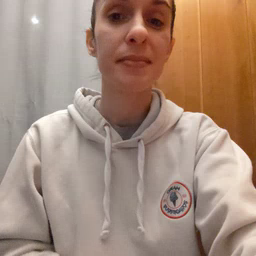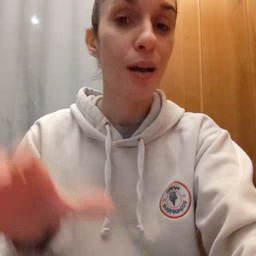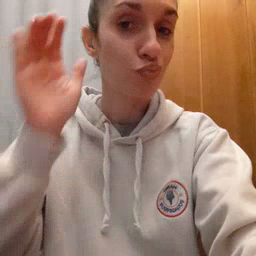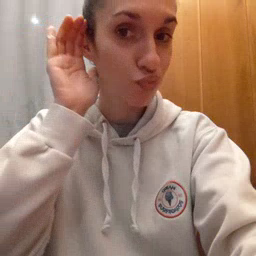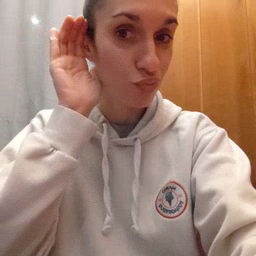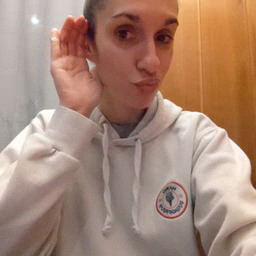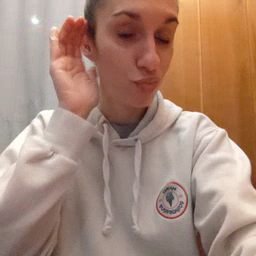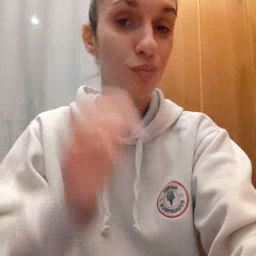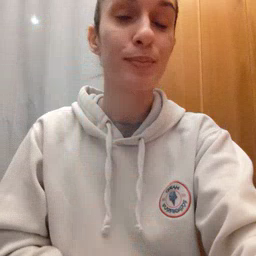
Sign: listen